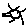
Label: sun